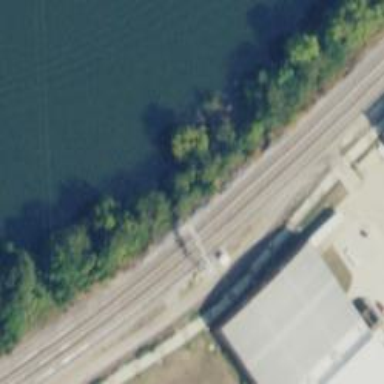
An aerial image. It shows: Railway signal.